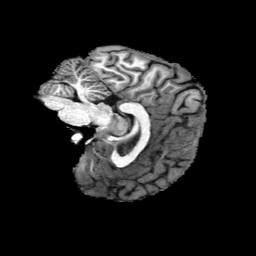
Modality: T1w
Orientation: sagittal
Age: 28
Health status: healthy
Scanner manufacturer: philips
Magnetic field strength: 3 T
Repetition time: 0.007894 s
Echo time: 0.003614 s